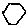
Label: hexagon